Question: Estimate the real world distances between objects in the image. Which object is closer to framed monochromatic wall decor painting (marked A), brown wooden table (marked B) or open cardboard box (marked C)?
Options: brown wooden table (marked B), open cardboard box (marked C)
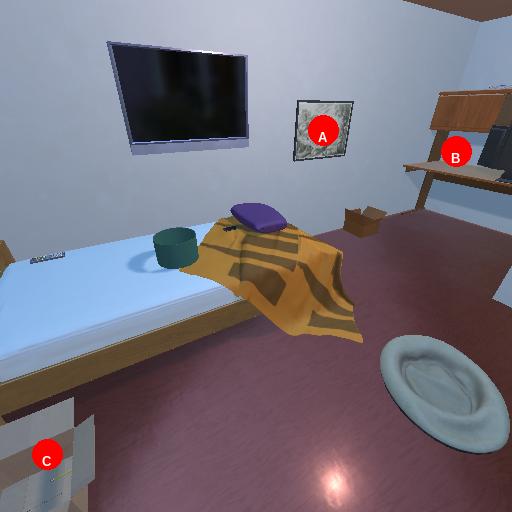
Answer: brown wooden table (marked B)